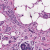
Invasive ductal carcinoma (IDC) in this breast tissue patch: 0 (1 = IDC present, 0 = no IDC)